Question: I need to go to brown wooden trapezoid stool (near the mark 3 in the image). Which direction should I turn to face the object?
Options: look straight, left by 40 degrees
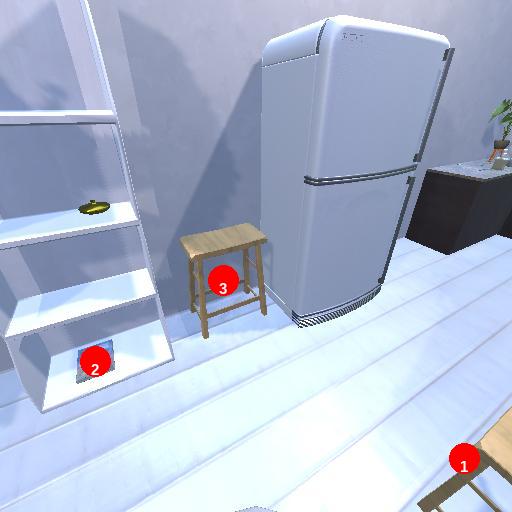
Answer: look straight